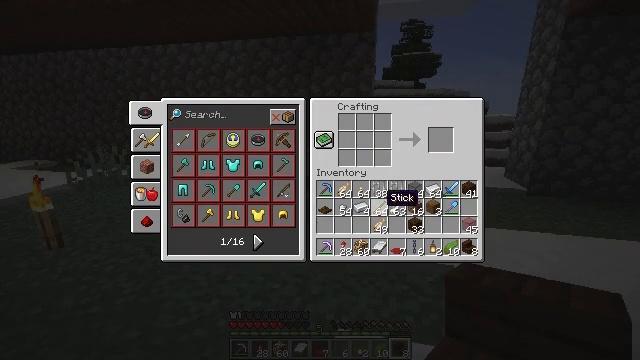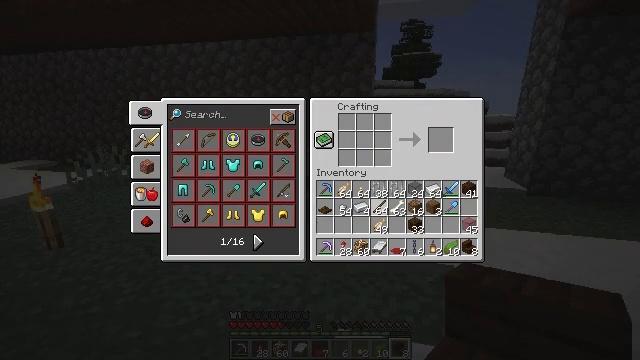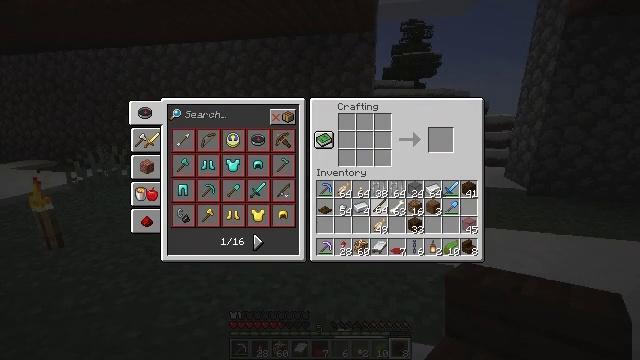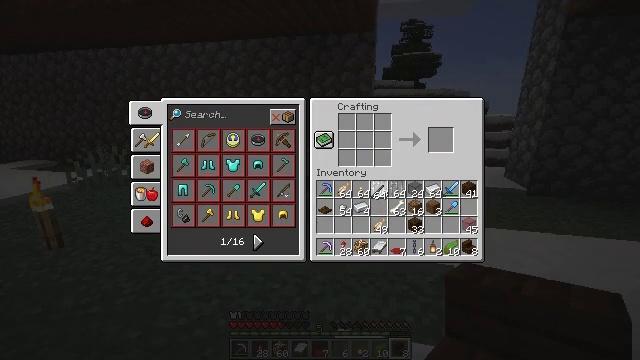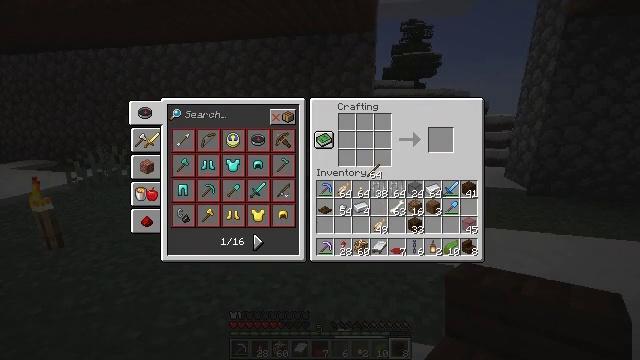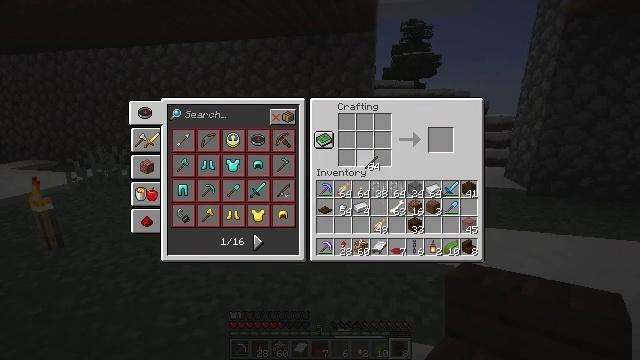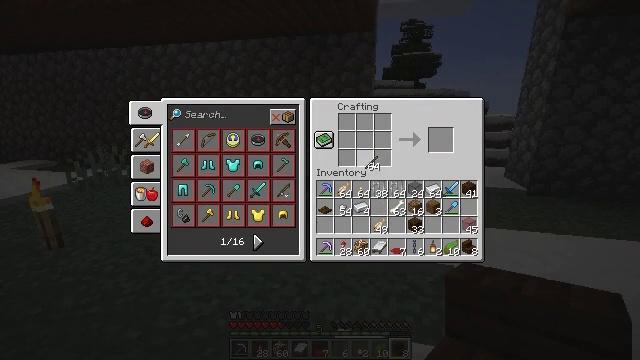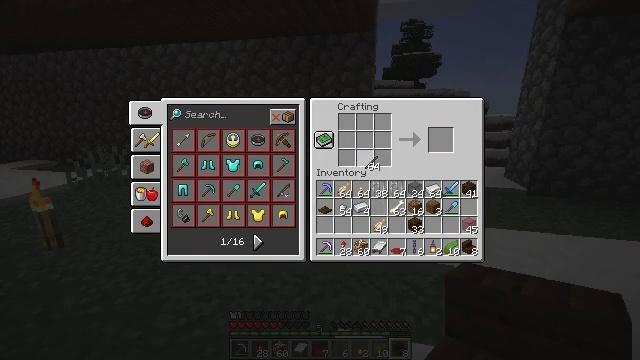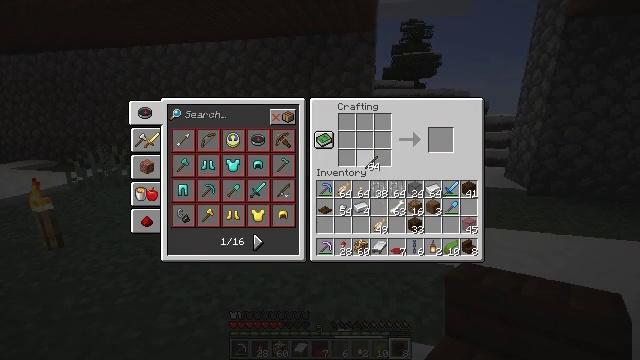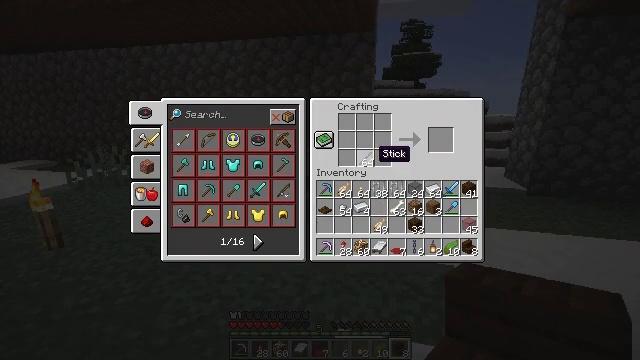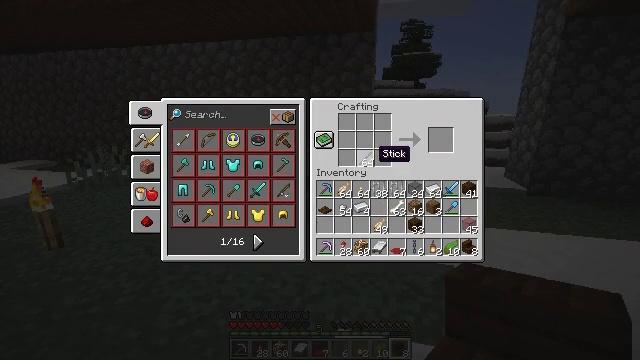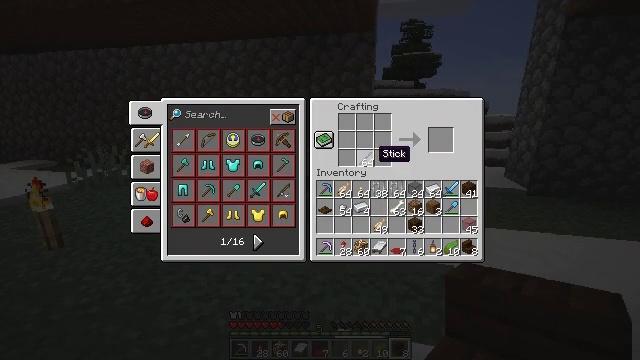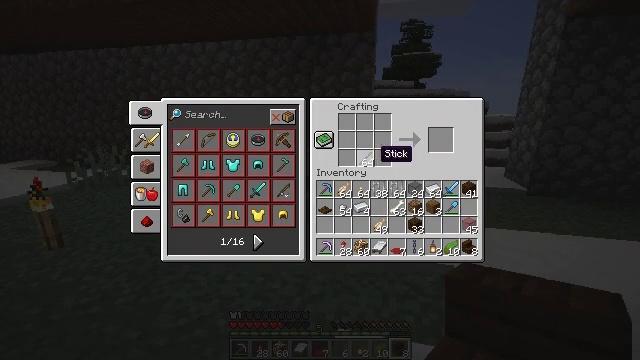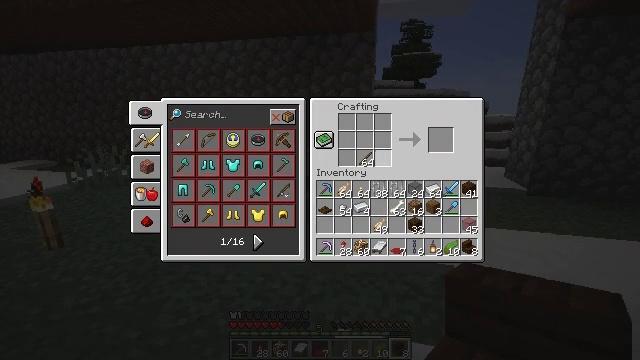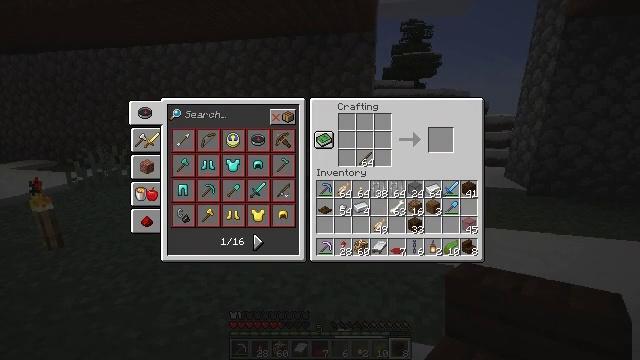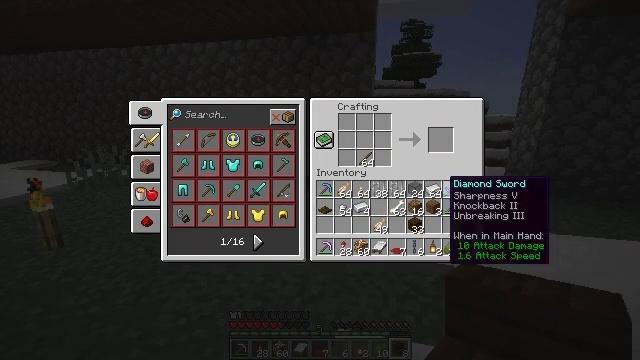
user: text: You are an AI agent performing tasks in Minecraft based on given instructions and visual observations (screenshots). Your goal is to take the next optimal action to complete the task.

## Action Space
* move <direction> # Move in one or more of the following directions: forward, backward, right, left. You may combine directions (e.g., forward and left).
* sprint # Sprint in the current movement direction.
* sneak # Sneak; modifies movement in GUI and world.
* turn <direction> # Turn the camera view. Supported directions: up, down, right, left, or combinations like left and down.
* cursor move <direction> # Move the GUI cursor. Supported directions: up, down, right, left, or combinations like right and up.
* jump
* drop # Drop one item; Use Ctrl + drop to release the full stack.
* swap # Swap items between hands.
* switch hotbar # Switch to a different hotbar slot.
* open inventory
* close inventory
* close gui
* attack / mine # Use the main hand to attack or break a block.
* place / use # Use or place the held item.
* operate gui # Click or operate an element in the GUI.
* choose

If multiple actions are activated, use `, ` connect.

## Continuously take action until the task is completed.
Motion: motion action
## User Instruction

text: Make a dark oak sign on the crafting table.
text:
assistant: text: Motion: operate gui
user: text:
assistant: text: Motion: operate gui
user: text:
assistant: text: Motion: cursor move up
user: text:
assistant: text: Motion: cursor move up
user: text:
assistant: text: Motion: cursor move up
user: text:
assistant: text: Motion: no_op
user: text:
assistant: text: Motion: operate gui
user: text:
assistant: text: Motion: operate gui
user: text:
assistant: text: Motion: no_op
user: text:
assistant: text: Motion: no_op
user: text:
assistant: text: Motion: no_op
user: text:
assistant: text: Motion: no_op
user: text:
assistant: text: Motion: cursor move right
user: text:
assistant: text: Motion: cursor move right and down
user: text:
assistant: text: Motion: cursor move right and down
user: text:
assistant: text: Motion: cursor move left and down
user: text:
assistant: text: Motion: cursor move left and down
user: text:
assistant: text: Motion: no_op
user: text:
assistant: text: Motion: sneak
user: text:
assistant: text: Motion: sneak, cursor move right
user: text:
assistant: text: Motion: sneak, cursor move right and up
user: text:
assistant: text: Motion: sneak, cursor move right and up
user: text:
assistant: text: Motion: sneak
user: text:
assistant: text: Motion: sneak
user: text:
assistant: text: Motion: sneak, choose
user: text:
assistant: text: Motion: sneak, choose
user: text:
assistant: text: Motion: sneak, cursor move left and down
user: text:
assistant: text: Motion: sneak, cursor move left and down
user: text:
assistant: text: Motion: sneak, cursor move left and down
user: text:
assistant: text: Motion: sneak